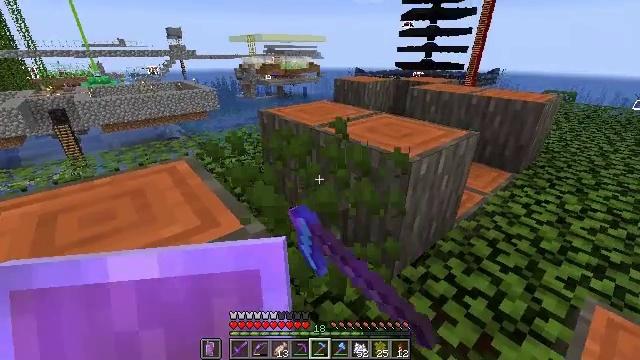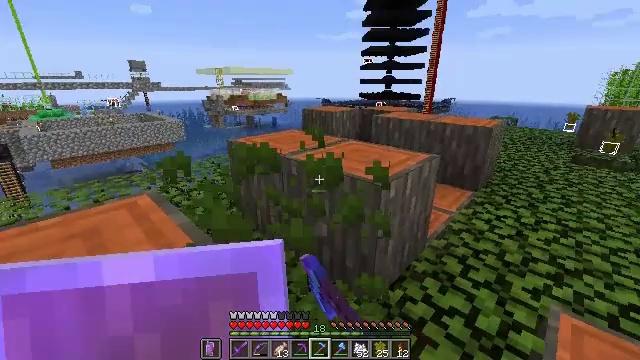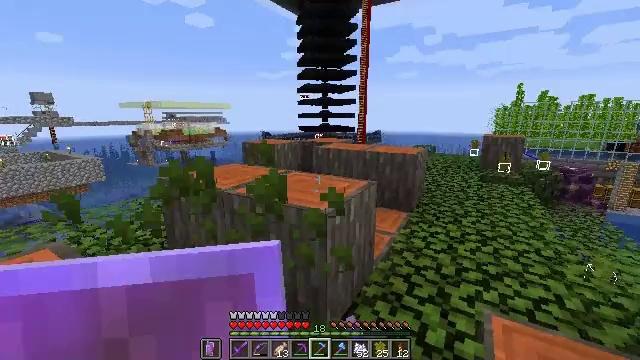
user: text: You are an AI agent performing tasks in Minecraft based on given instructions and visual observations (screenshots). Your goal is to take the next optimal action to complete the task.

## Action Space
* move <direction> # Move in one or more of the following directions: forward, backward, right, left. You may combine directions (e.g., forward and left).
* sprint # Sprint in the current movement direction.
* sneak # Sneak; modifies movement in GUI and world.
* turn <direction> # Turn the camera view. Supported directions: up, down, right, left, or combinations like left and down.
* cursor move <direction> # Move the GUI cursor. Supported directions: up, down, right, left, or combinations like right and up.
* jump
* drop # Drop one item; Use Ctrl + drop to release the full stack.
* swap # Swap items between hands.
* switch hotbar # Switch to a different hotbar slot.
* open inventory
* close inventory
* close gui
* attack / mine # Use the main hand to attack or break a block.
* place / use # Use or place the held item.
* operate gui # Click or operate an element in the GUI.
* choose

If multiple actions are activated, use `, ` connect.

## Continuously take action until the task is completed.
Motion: motion action
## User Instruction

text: Gather acacia leaves by breaking them.
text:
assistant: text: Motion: turn right and up
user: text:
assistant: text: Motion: turn right and up
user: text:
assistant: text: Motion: no_op